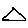
Label: triangle